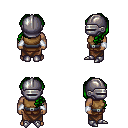
a pixel art fantasy rpg character, male body template, human, dark skin, leather chest armor, robe skirt, green princess hairstyle, metal helm, white cloth bracers, metal boots, four views (front, back, left, right), 2x2 character sprite sheet, small pixel art, hard edges, no anti-aliasing